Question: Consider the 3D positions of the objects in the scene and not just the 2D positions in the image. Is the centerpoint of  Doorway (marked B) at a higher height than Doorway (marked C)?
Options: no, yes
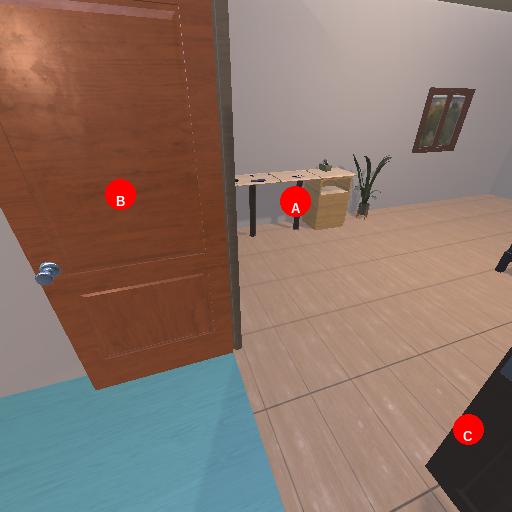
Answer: no